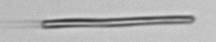
Label: fiber